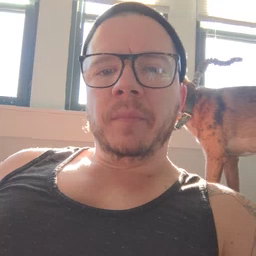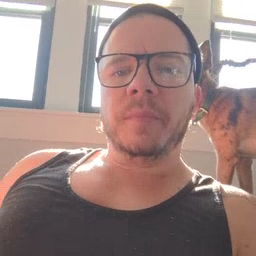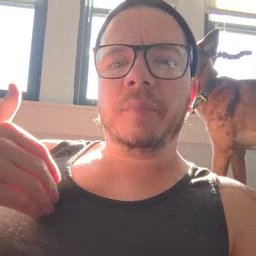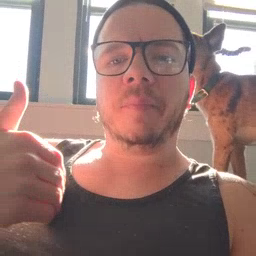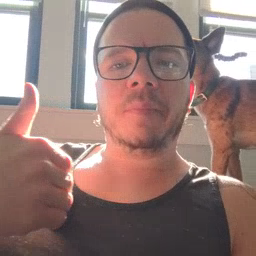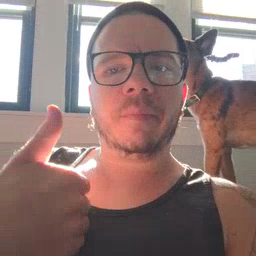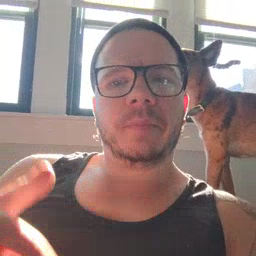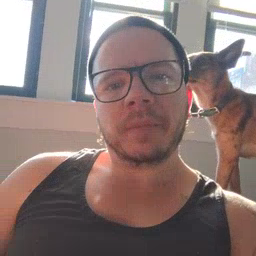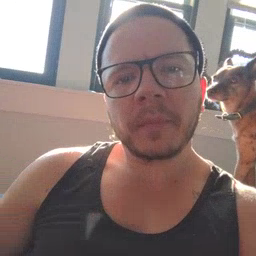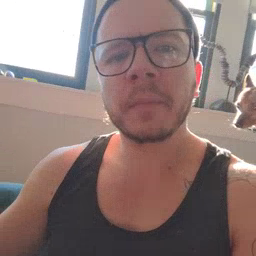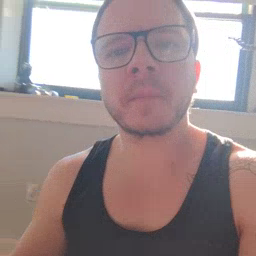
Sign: animal